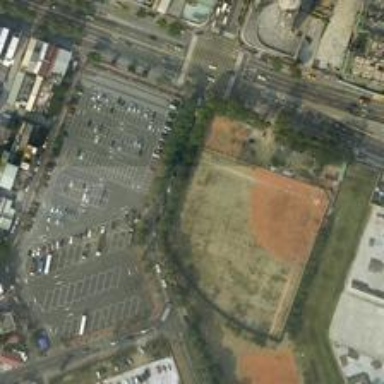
The huge parking lot close to the residential area surrounds the baseball field .